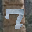
Label: 7